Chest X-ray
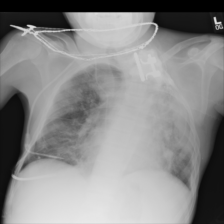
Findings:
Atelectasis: negative
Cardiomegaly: negative
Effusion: negative
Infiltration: positive
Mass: negative
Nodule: negative
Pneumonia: negative
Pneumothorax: negative
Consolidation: negative
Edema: negative
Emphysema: negative
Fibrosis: negative
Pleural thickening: negative
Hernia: negative